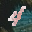
Label: 4